Question: Hello i have a level system in my app, that use 200 points to up a level, so when you have 0 points you cant up a lvl, I put "unsigned" in mysql to not allow negative values in my points column. But now, when user have 0 points and try to up a lvl show that message:
Im usign this code to up a lvl, and deduct 200 points:
'''
MysqlConn = New MySqlConnection
MysqlConn.ConnectionString =
"server=xxxx;userid=xxxxx;password=xxxxx;database=xxxx"
Try
MysqlConn.Open()
Dim query As String = "UPDATE EmployeeInfo Set nivel= nivel + 1,puntos = puntos - 200 WHERE user_name = ('" & My.Settings.user_name & "') AND password = ('" & My.Settings.user_password & "')"
Dim cmd As New MySqlCommand(query, MysqlConn)
cmd.ExecuteNonQuery()
MysqlConn.Close()
Catch ex As MySqlException
MessageBox.Show(ex.Message)
Finally
MysqlConn.Dispose()
End Try
'''
I just want to not show that error windows, and show a simple msgbox, without info about my mysql db. Thanks in advance.
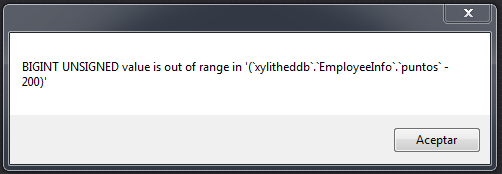
Answer: You can eliminate this situation with query logic: if you want to increase 'nivel' when 'puntos' is zero just ensure that no negative numbers are inserted for 'puntos':
'''
puntos = GREATEST(puntos - 200, 0) ...
'''
If you dont want to update anything when 'puntos' is zero just add a clause to the end of the query:
'''
AND puntos > 0
'''